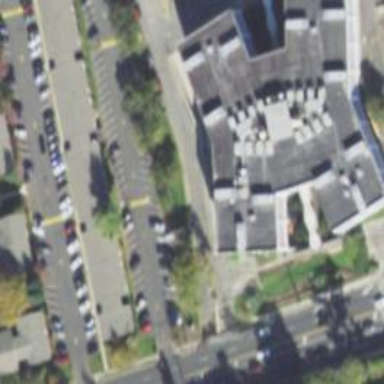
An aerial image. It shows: Building.